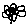
Label: flower